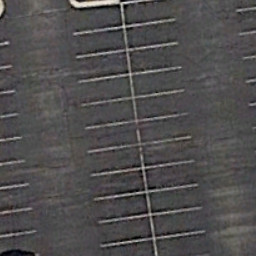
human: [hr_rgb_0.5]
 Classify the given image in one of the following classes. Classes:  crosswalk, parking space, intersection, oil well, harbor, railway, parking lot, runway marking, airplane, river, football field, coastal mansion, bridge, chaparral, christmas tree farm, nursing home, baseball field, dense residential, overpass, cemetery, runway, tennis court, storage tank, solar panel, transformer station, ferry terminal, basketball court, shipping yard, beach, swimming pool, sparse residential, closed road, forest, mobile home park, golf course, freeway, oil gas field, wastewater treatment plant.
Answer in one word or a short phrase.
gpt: parking space